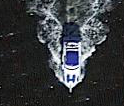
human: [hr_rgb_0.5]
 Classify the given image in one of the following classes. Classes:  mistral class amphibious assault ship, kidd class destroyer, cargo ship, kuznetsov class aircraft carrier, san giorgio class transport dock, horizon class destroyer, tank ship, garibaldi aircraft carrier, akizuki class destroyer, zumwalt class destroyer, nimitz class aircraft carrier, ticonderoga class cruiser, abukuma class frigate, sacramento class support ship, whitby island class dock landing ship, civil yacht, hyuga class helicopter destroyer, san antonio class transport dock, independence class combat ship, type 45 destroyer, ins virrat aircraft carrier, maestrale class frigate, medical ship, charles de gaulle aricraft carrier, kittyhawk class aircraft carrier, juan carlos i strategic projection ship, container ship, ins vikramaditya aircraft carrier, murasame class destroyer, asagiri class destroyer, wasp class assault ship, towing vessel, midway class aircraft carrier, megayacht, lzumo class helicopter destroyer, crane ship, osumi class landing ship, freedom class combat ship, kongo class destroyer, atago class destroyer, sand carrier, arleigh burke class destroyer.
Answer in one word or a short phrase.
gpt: Civil yacht